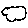
Label: cloud